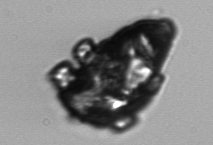
Label: Delphineis